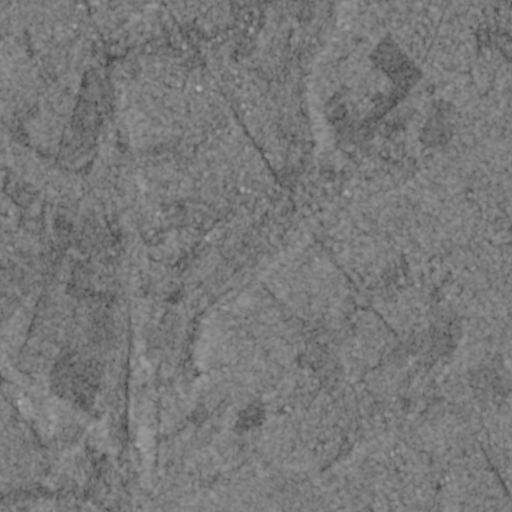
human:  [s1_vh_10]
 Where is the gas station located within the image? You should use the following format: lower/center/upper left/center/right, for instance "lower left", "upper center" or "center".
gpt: The gas station is located in the upper left of the image.
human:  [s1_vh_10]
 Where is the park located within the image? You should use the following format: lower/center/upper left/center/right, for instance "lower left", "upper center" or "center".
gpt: The park is located in the lower right of the image.
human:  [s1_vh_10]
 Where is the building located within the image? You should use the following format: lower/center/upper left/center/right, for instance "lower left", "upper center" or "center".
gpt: The building is located in the upper left of the image.
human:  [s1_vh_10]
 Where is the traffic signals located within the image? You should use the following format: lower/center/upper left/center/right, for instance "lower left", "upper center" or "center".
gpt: The traffic signals is located in the upper left of the image.
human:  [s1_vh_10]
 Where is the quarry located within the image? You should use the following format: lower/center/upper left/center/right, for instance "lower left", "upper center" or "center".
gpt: There is no quarry in the image.

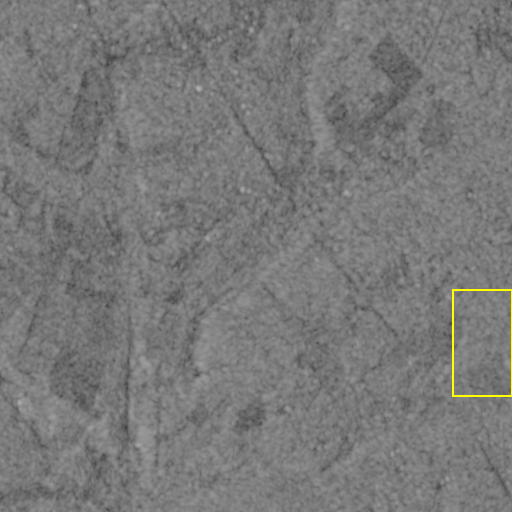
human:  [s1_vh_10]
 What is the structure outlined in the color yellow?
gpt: The structure outlined in yellow is a park.
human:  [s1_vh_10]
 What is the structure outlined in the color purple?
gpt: There is no purple outline.